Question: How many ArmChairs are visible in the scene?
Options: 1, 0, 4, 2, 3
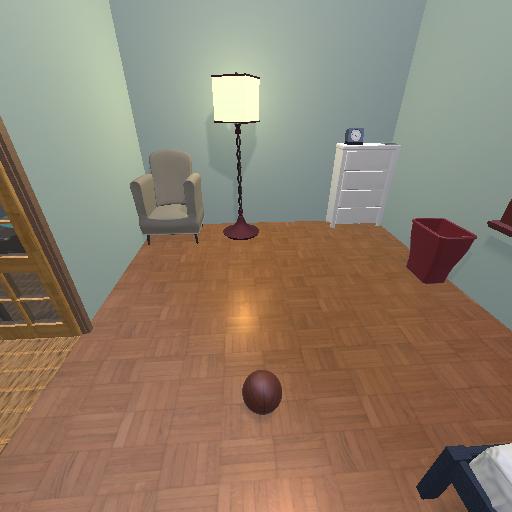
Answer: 1